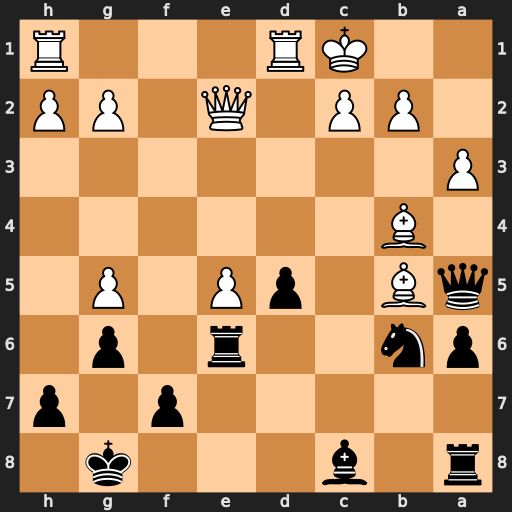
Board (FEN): r1b3k1/5p1p/pn2r1p1/qB1pP1P1/1B6/P7/1PP1Q1PP/2KR3R
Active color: b
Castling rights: -
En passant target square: -
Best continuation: Qxb5 Qxb5 axb5